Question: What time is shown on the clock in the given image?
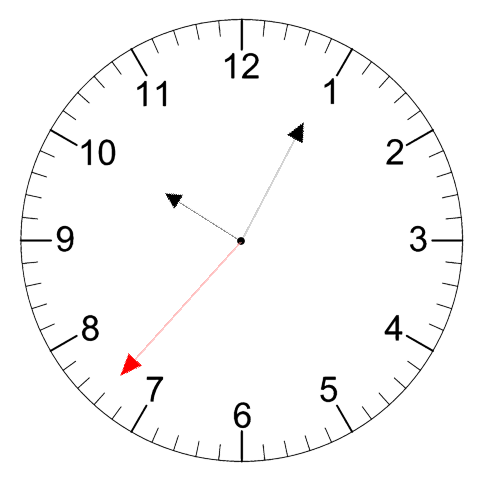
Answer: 10:04:37